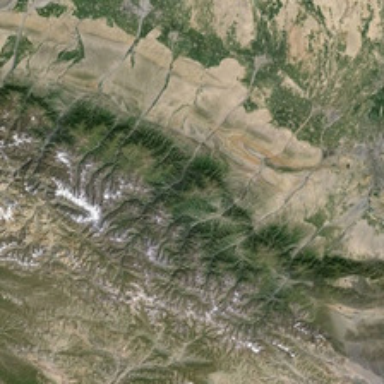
Part of mountain while with many moss green plants on it .